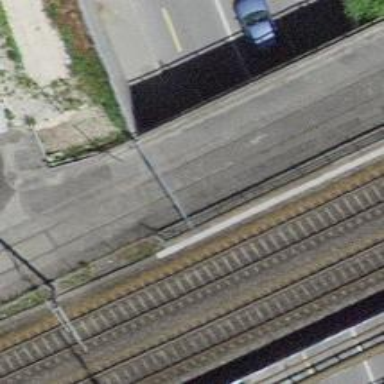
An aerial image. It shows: Single railway spur track.